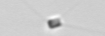
Label: Chaetoceros_tenuissimus